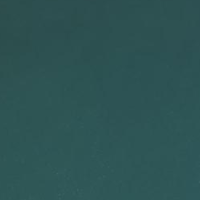
EUNIS habitat code: 14
Species observed at this site:
Chroicocephalus ridibundus
Phalacrocorax carbo
Podiceps cristatus
Larus michahellis
Cygnus olor
Fulica atra
Sterna hirundo
Aythya fuligula
Delichon urbicum